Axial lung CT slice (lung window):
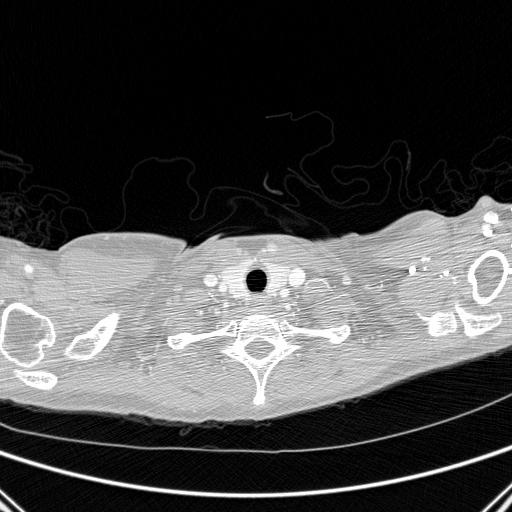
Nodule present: no